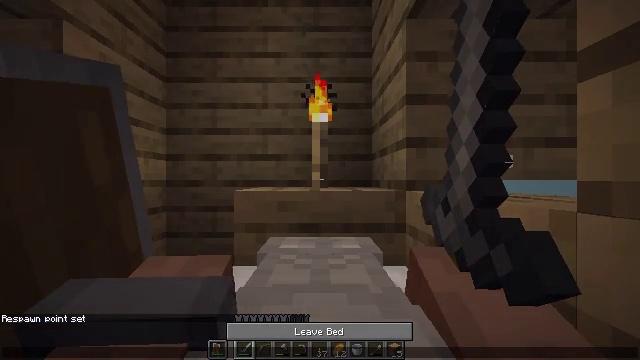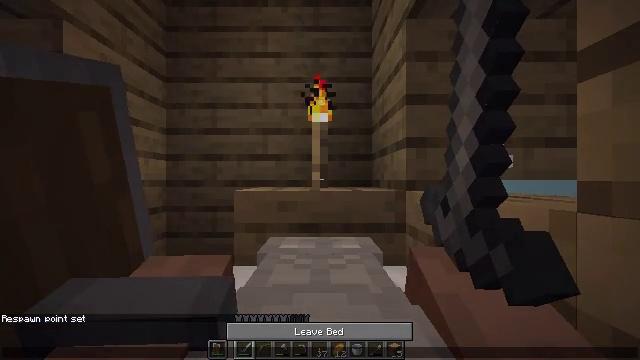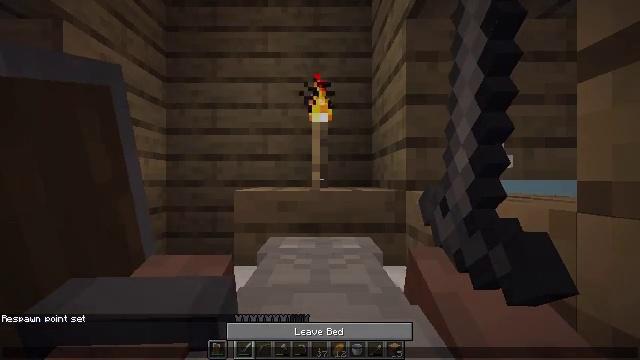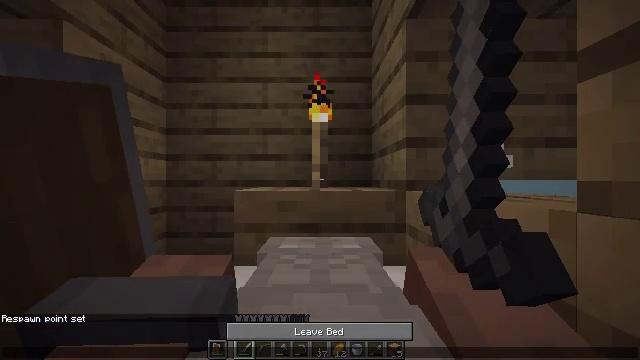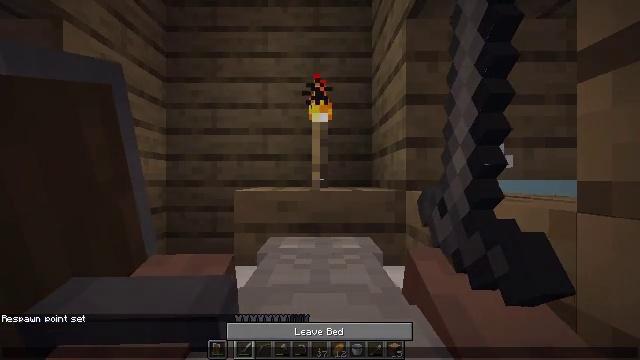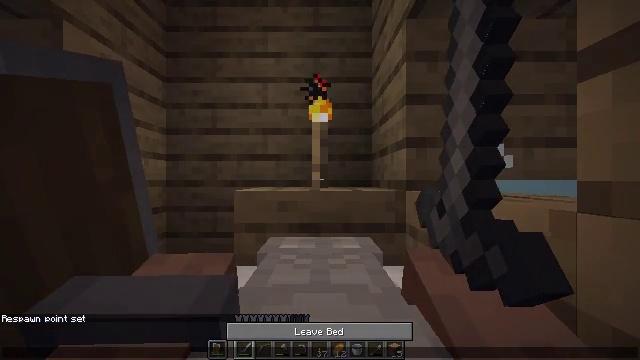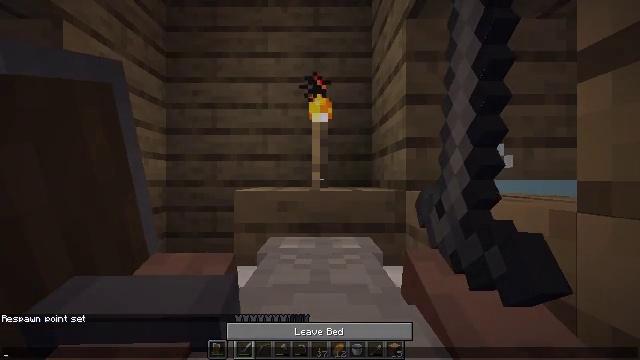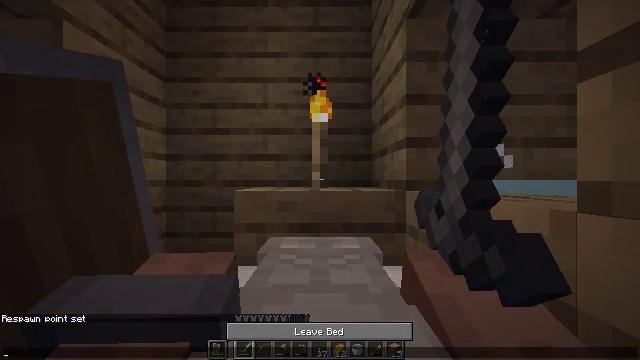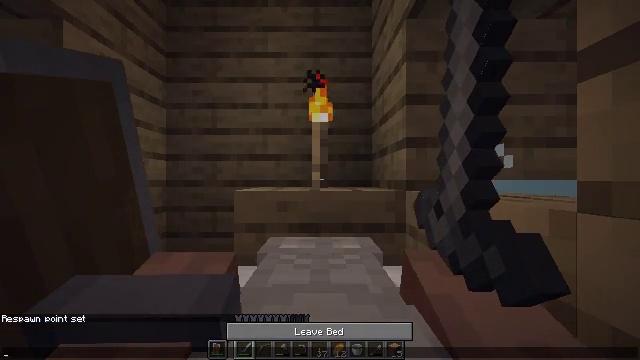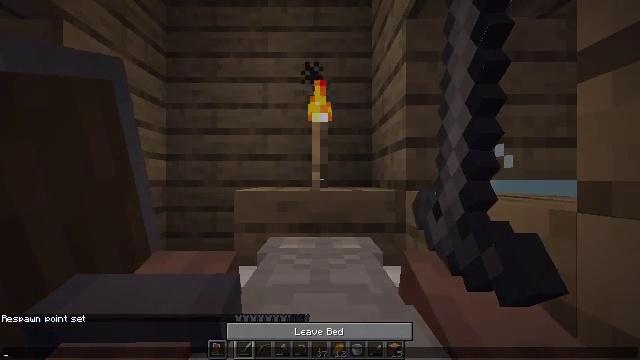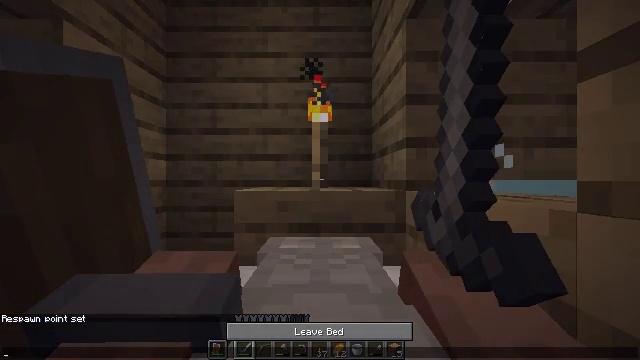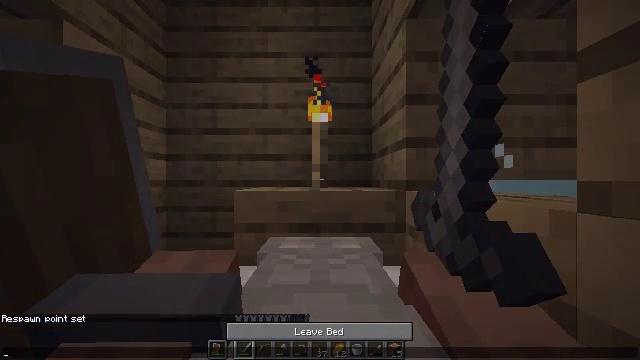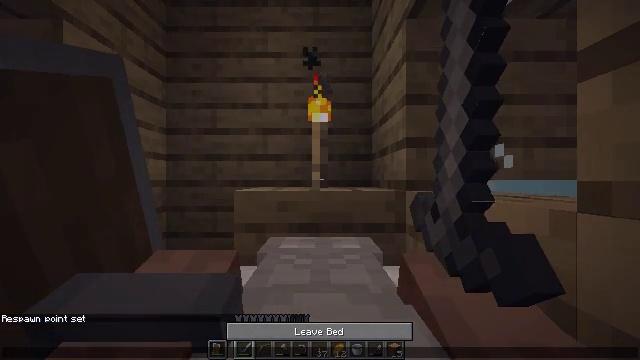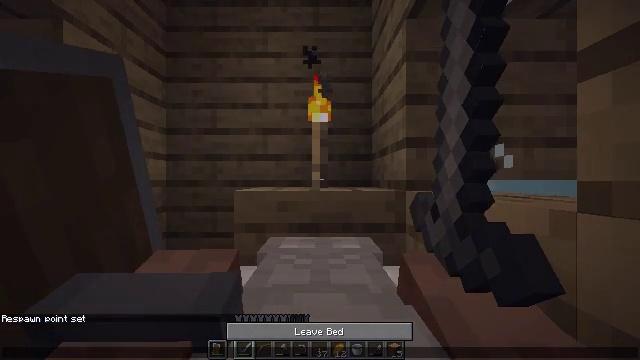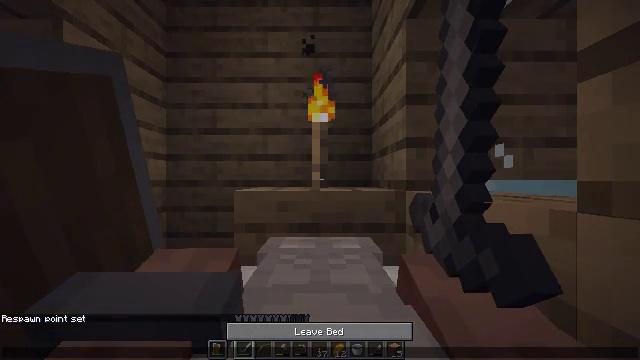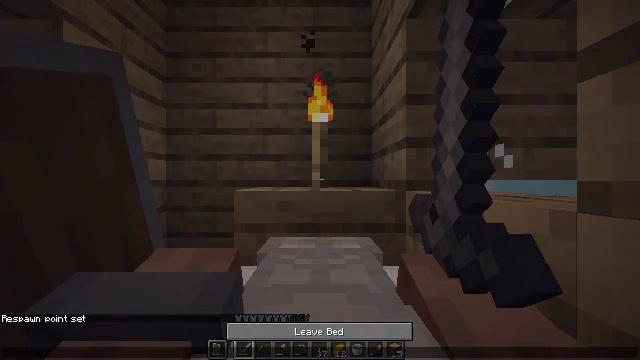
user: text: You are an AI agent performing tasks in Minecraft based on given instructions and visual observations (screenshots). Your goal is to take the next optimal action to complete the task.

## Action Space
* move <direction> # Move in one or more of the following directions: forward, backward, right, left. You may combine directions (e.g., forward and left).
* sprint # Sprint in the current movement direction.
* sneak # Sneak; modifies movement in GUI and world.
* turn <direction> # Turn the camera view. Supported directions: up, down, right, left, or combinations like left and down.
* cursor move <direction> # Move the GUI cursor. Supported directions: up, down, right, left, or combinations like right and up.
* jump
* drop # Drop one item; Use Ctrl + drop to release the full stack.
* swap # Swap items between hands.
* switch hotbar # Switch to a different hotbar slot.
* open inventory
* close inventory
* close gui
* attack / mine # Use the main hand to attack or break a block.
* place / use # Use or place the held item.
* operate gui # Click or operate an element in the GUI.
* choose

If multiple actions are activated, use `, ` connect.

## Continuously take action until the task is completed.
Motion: motion action
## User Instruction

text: Break the oak stairs.
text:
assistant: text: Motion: no_op
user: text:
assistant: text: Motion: no_op
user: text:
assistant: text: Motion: no_op
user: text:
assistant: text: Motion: no_op
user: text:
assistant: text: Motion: no_op
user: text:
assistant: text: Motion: no_op
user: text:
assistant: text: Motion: no_op
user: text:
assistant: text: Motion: no_op
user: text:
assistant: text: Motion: no_op
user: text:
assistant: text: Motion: no_op
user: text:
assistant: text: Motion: no_op
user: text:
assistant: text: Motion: no_op
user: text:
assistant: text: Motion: no_op
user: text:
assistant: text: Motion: no_op
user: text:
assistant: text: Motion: no_op
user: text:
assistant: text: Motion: no_op
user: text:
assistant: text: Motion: no_op
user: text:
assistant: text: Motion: no_op
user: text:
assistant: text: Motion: no_op
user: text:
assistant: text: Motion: no_op
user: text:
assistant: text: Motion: no_op
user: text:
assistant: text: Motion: no_op
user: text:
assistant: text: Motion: no_op
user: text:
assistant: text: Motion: no_op
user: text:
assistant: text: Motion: no_op
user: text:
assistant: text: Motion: no_op
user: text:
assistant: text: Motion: no_op
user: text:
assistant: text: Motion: no_op
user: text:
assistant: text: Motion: no_op
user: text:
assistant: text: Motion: no_op